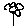
Label: flower